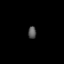
Tissue: lung
Cell type: Myeloid cells
Senescence score: 0.6626
Nuclear area (px): 99
Mean DAPI intensity: 85.081